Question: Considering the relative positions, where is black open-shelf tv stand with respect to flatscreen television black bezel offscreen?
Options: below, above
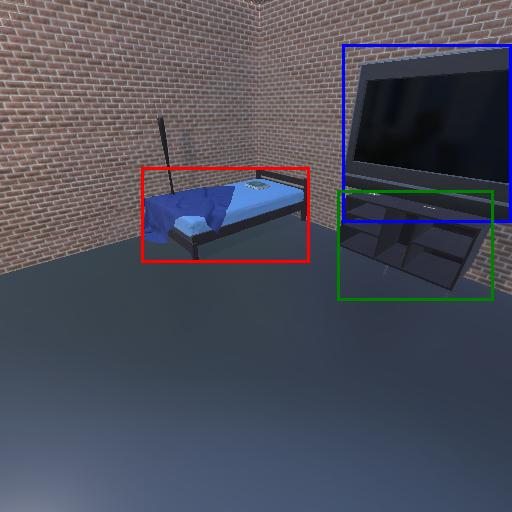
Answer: below